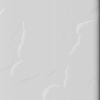
Atmospheric dust classification: not_dusty